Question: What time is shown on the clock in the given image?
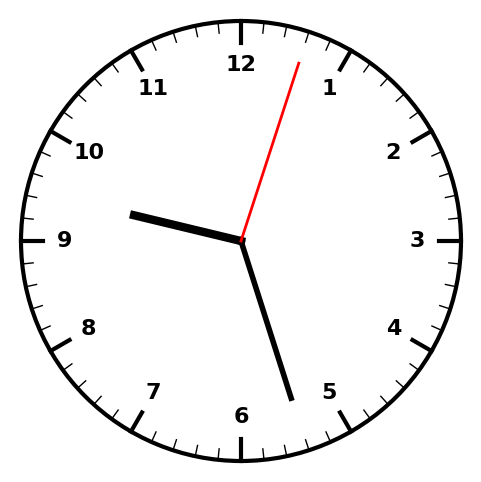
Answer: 09:27:03